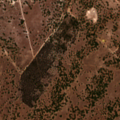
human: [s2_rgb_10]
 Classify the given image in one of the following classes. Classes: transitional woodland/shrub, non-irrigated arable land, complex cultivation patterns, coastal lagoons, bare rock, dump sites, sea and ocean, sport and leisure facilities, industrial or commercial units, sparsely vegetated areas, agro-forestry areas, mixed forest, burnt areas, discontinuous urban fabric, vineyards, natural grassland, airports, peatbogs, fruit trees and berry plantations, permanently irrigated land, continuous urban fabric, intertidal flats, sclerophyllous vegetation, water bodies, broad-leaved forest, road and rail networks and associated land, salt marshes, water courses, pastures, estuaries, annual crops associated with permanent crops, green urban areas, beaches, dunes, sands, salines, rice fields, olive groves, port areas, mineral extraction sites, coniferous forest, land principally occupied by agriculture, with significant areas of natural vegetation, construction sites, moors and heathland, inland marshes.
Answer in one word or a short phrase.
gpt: agro-forestry areas, broad-leaved forest